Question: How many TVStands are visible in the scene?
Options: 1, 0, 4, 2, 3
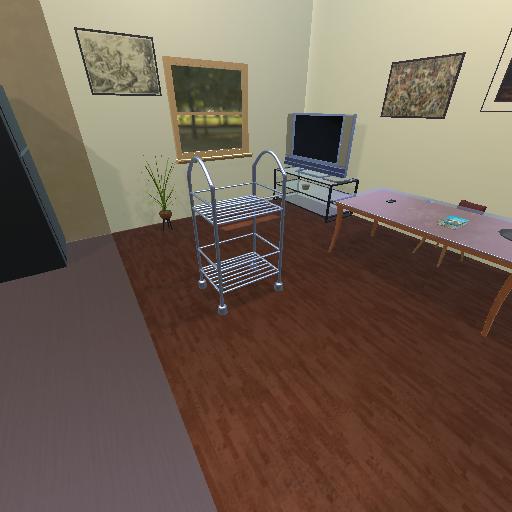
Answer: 1